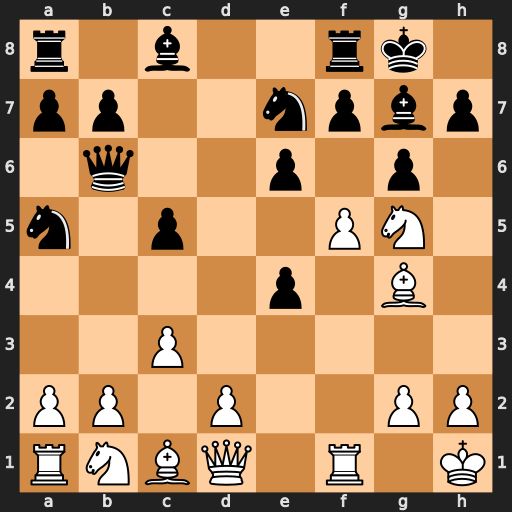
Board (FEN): r1b2rk1/pp2npbp/1q2p1p1/n1p2PN1/4p1B1/2P5/PP1P2PP/RNBQ1R1K
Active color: w
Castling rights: -
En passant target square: -
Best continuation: f6 Bxf6 Rxf6